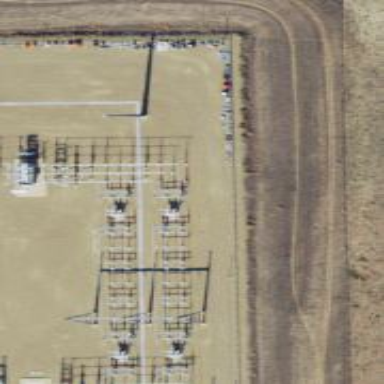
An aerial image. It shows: Switch used for power control.